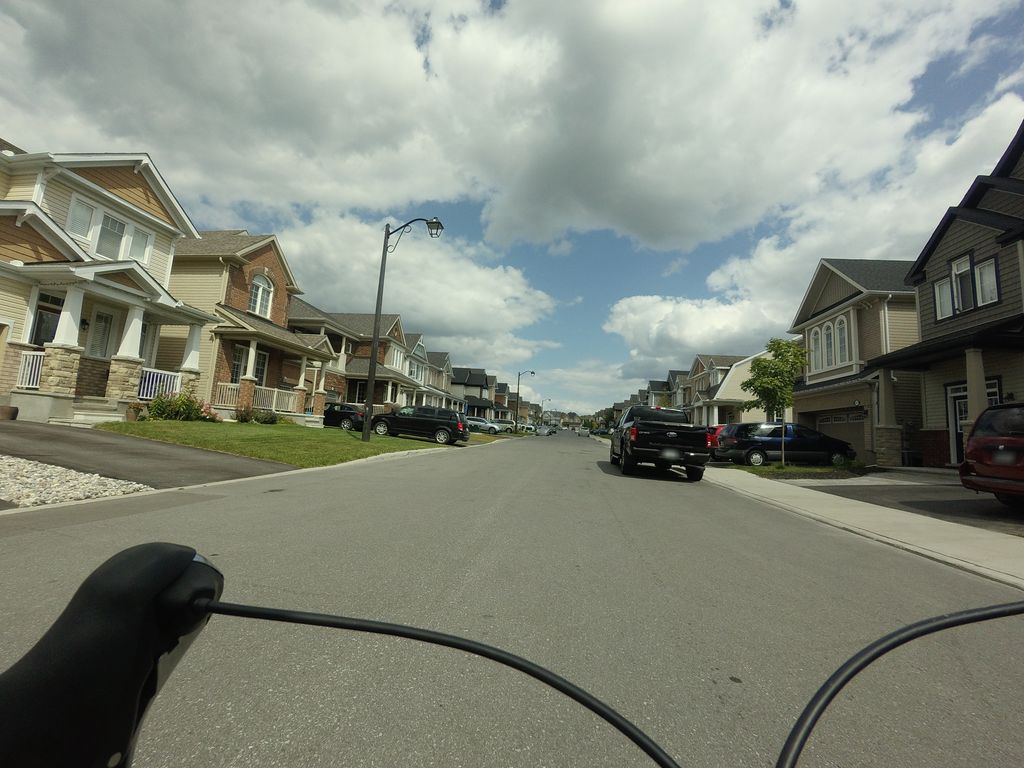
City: ottawa-gatineau